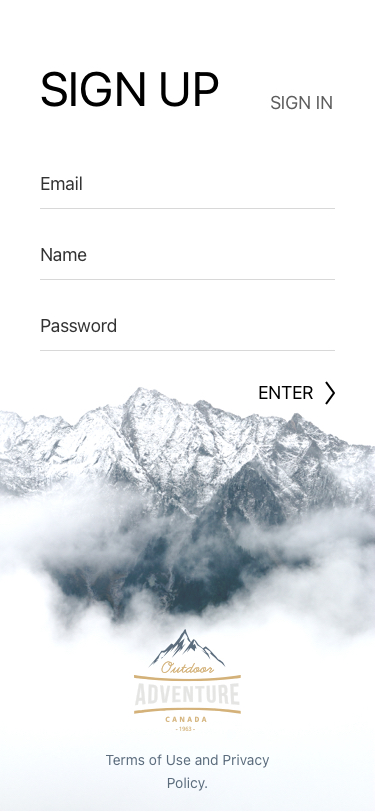
Text in this UI design:
Terms of Use and Privacy Policy.
ENTER
Password
Name
Email
Sign in
SIGN UP